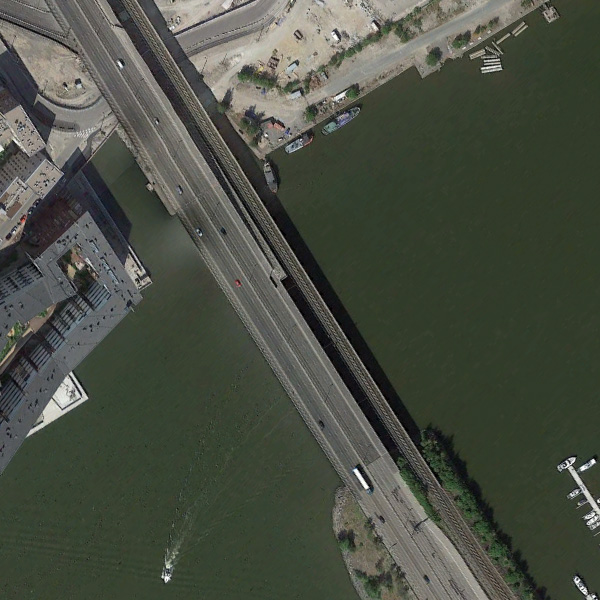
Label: Bridge